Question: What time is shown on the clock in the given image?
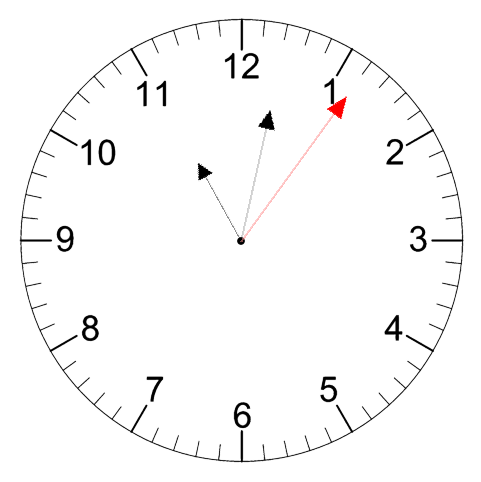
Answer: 11:02:06